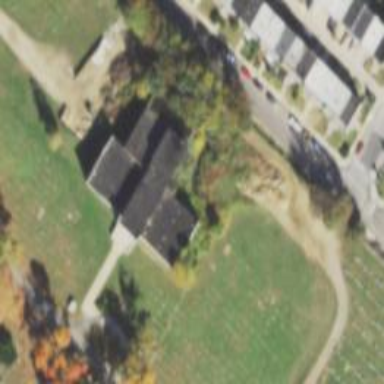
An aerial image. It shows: Historic mausoleum building with tomb.